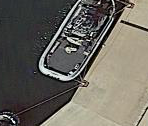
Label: Towing_vessel